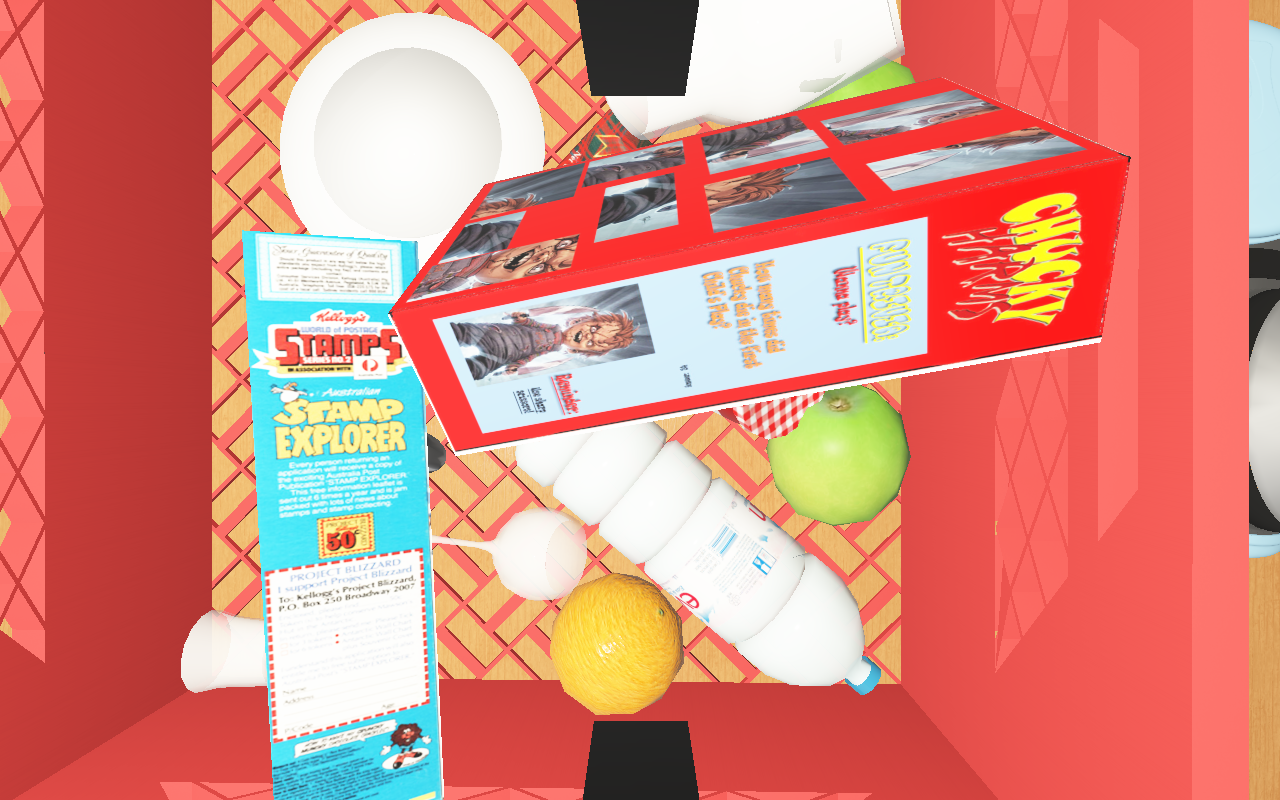
Objects in the scene:
water bottle
apple
orange
orange
wineglass
honey jar
jam jar
cereal box
biscuit box